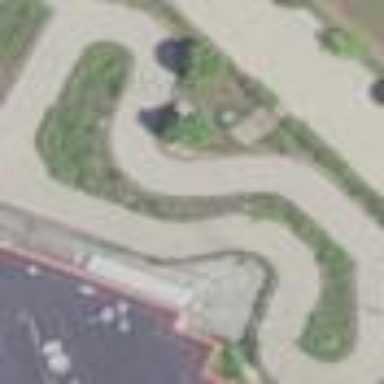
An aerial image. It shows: Paved raceway for karting sport.